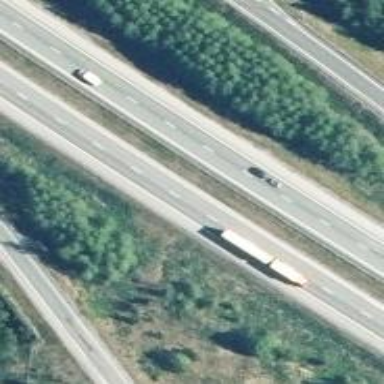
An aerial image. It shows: Asphalt motorway.